Question: As in the screen capture my initial p4d setup was a bit off and I just realized it when p4 & p4v start screaming file system on my server is lacking space. I'm currently shut off from p4v in client and p4 in PuTTY.
Current p4 and P4LOG directories are not what I intended to set, the intention was to have depot in the volume with 3.5T, but instead I messed up by sticking it in /var/log and such.
To overcome this mess I tried changing P4ROOT and P4LOG as sudo to the volume I originally created, but couldn't as p4 told me:
> Can't set registry on UNIX
Hoped setting it up as p4 was off and tried 'p4 admin stop', still no luck.

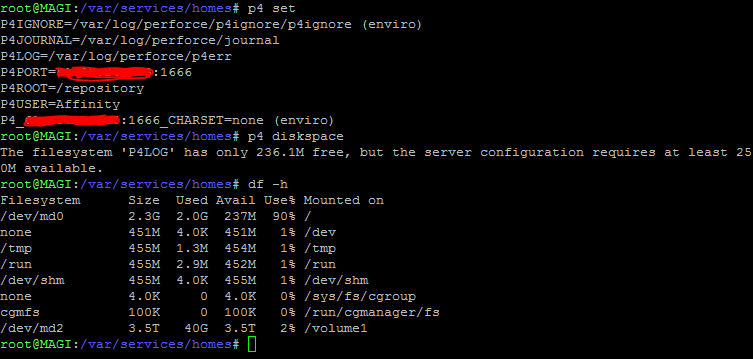
Answer: Stop the server by doing a "kill" on the p4d process. Since nobody's able to run any commands right now this is perfectly safe.
Once the server is stopped, move your P4ROOT directory and your P4LOG file to locations that have adequate space.
Then you can restart your server with the correct settings:
'''
p4d -r /correct/root/location -L /correct/logfile/location
'''
If you normally start p4d via some sort of script that uses the old locations, make sure to update that too (and/or update your environment variables, etc).